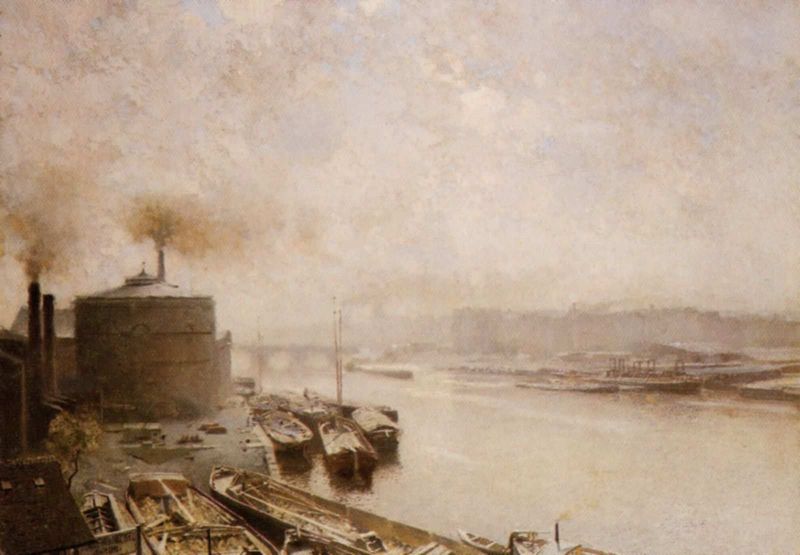
Titel: Berlin, Englische Gasanstalt an der Spree
Künstler: Adolf von Meckel
Standort: Berlin
Institution: Berlin Museum
Schlagwörter: baum, dunkel, himmel, meer, wasser, wolken, bäume, fluss, frauen, landschaft, menschen, ocker, sand, stadt, ufer, braun, grau, hell, holz, männer, paris, anlage, gebäude, wiese, schilf, brücke, gewässer, rauch, boote, schornstein, schiffe, segel, segelboot, strand, fischer, schornsteine, dunst, nebel, fabrik, hafen, industrie, masten, dampf, ruine, festung, trüb, rundbögen, anker, anlegestelle, bauten